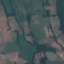
Land use / land cover class: Pasture